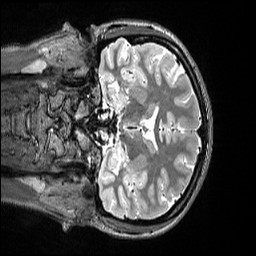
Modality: T2w
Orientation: coronal
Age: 23
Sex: female
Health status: healthy
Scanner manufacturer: siemens
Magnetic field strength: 3 T
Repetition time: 3.2 s
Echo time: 0.563 s